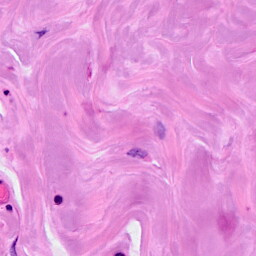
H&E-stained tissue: Breast